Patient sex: M
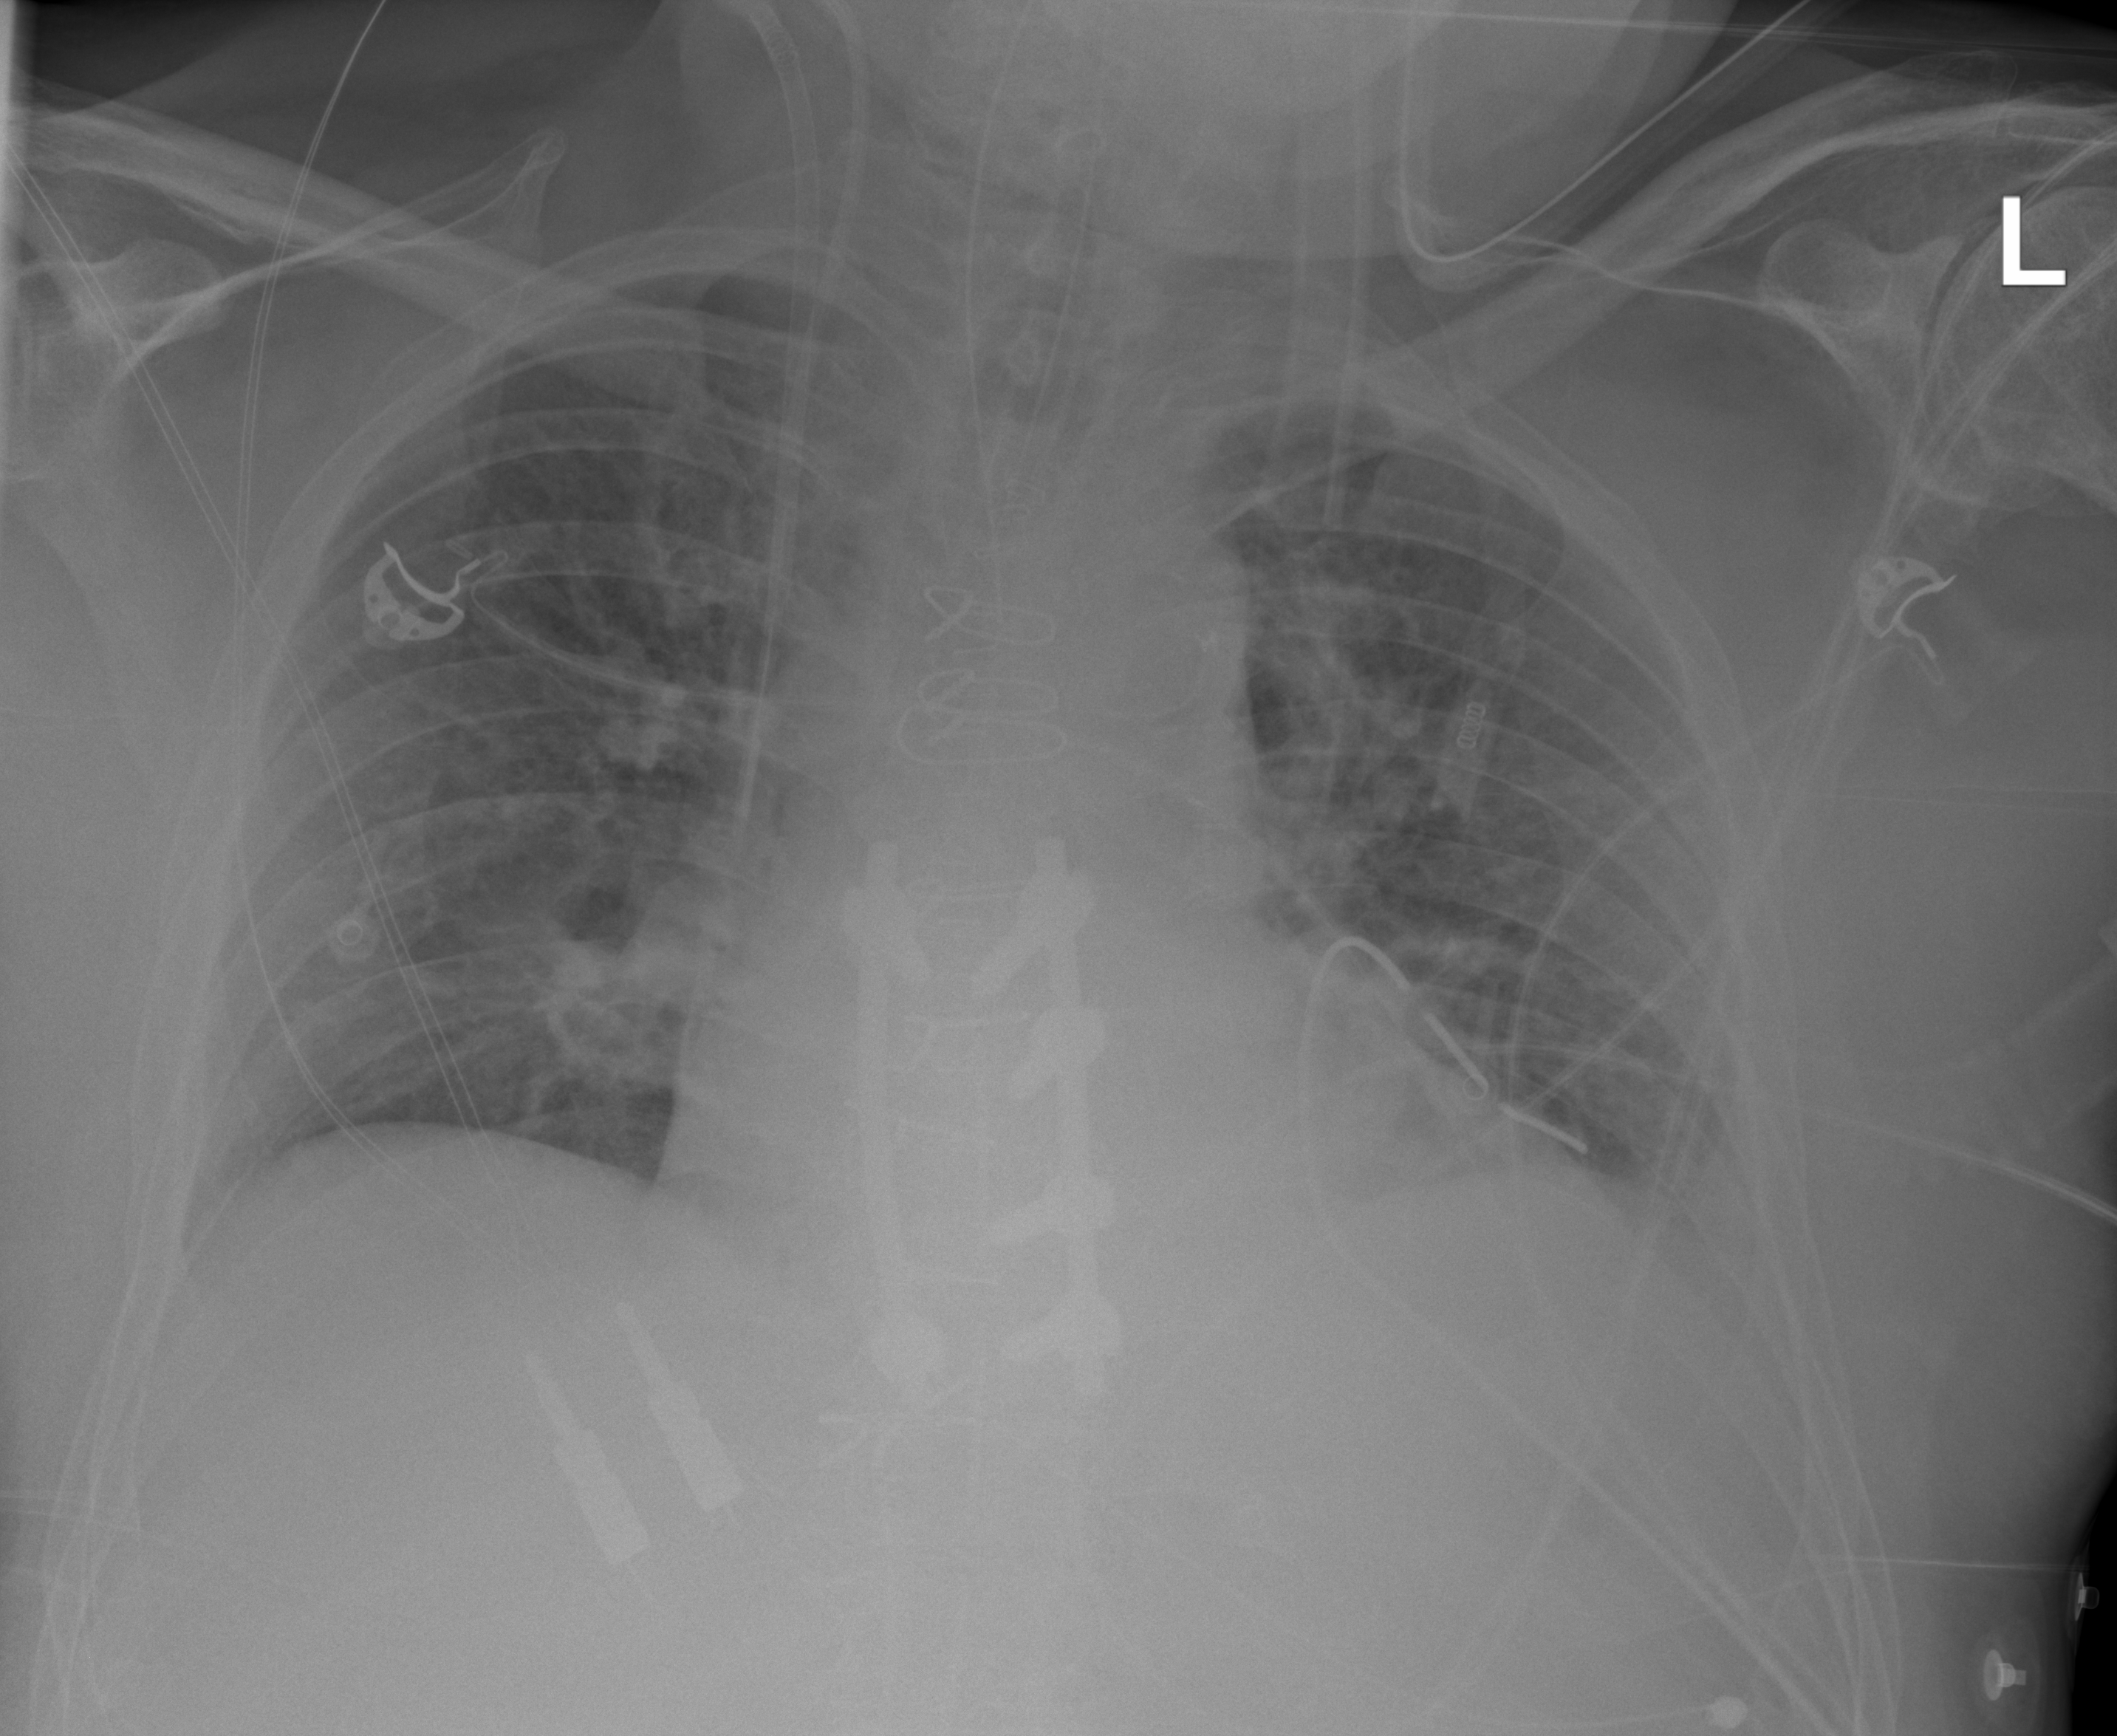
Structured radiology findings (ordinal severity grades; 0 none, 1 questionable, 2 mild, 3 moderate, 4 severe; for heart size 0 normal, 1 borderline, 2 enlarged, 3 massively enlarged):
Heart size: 1
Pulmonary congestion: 2
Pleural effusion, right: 1
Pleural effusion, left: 1
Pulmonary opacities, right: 0
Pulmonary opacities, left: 0
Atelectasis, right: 2
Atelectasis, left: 2